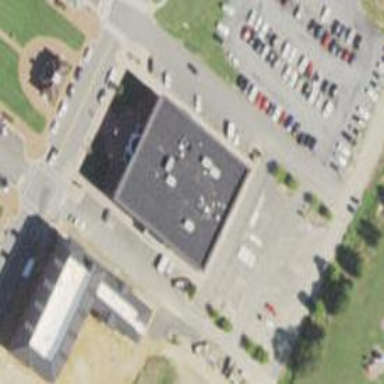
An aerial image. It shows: Public building.